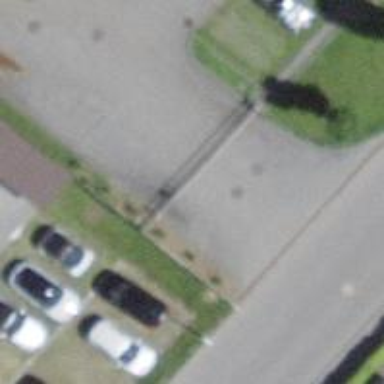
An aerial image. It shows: Gate.